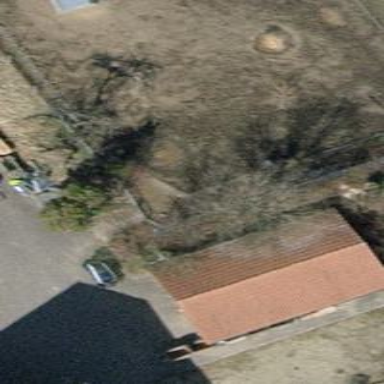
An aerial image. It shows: Gabled roof on farm auxiliary building.